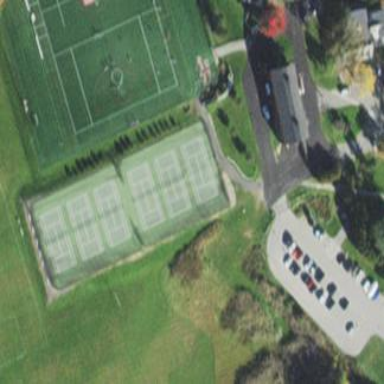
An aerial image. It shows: Tennis court on the leisure land pitch.